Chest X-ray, PA view. Patient: 70 years old, sex M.
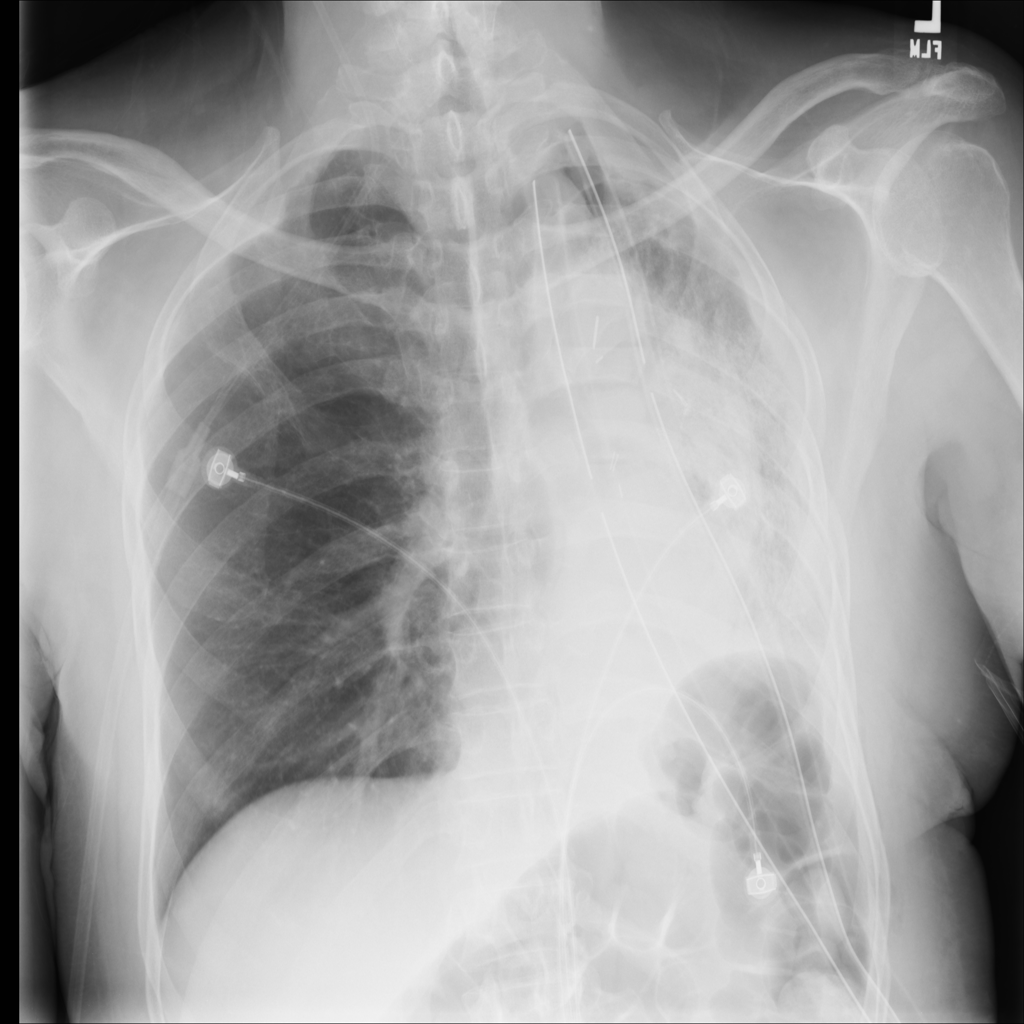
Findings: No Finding